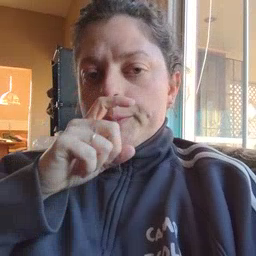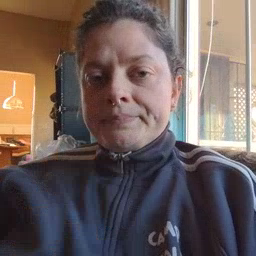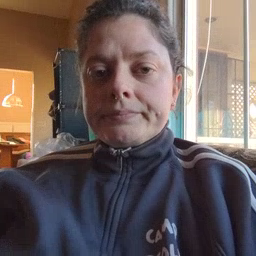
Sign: doll